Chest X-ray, PA view. Patient: 64 years old, sex M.
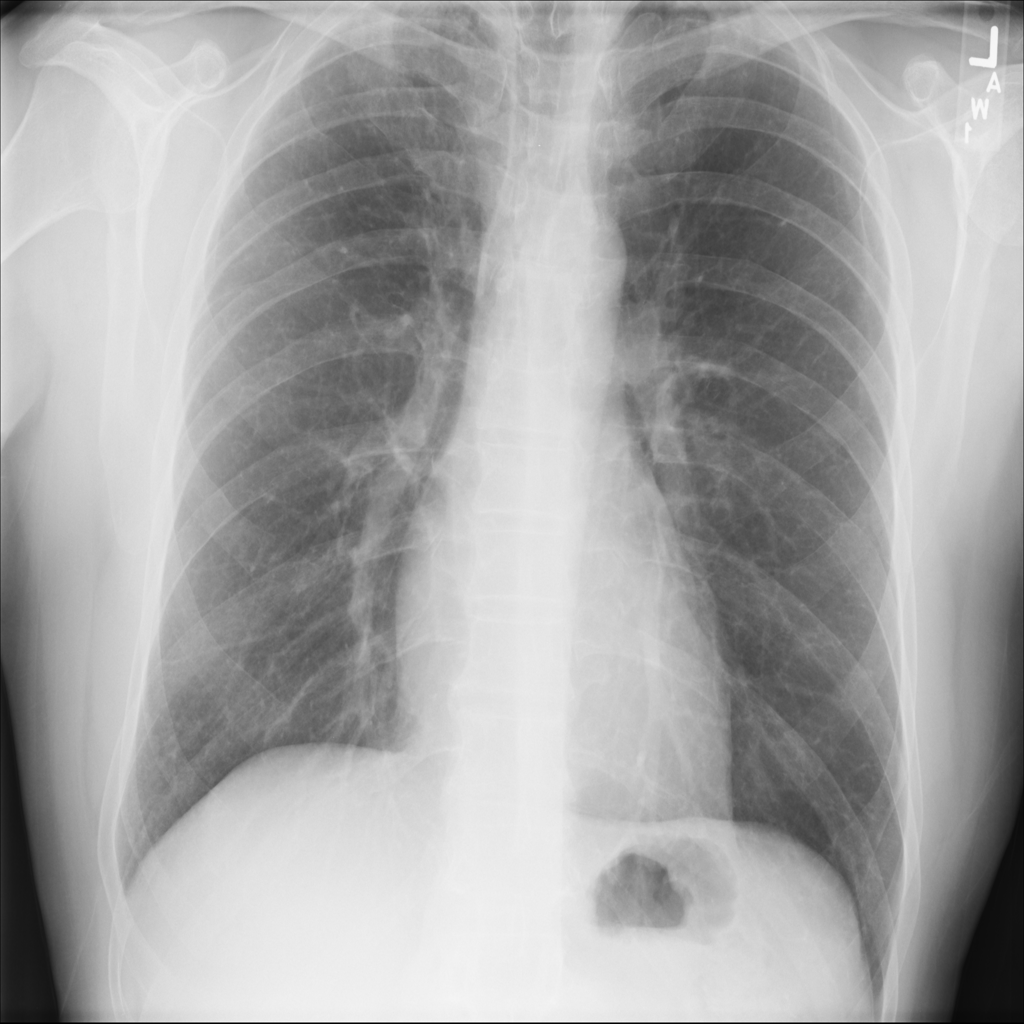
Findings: No Finding